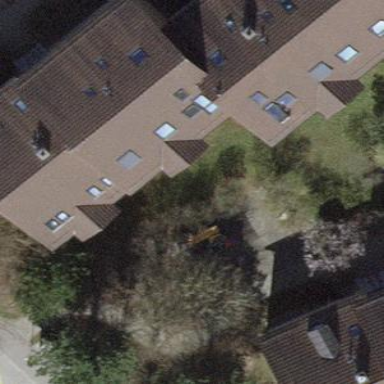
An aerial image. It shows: Building with tile roof.